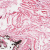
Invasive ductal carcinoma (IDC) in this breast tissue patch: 0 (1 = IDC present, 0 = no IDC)